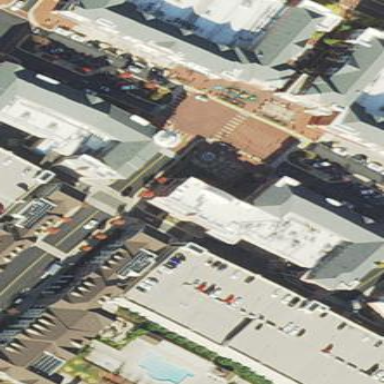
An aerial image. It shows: Building.